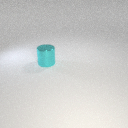
large cyan metal cylinder